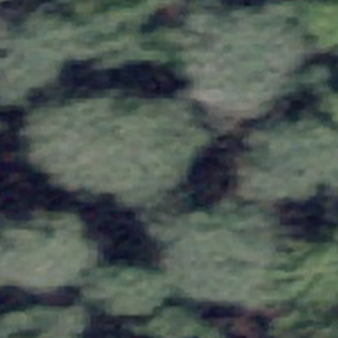
Label: other